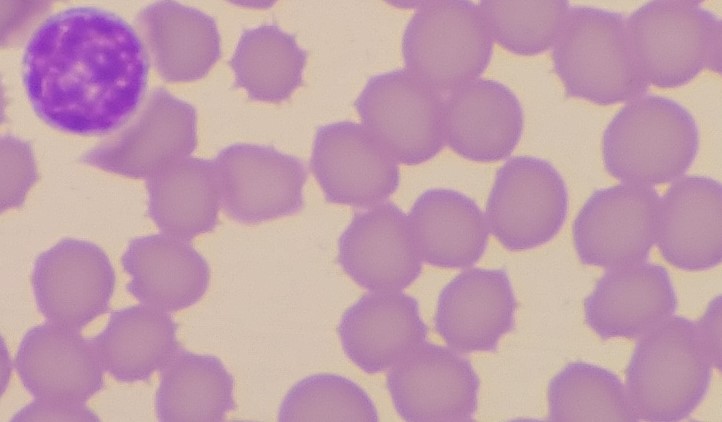
White blood cell type: Lymphocyte